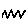
Label: zigzag